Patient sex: F
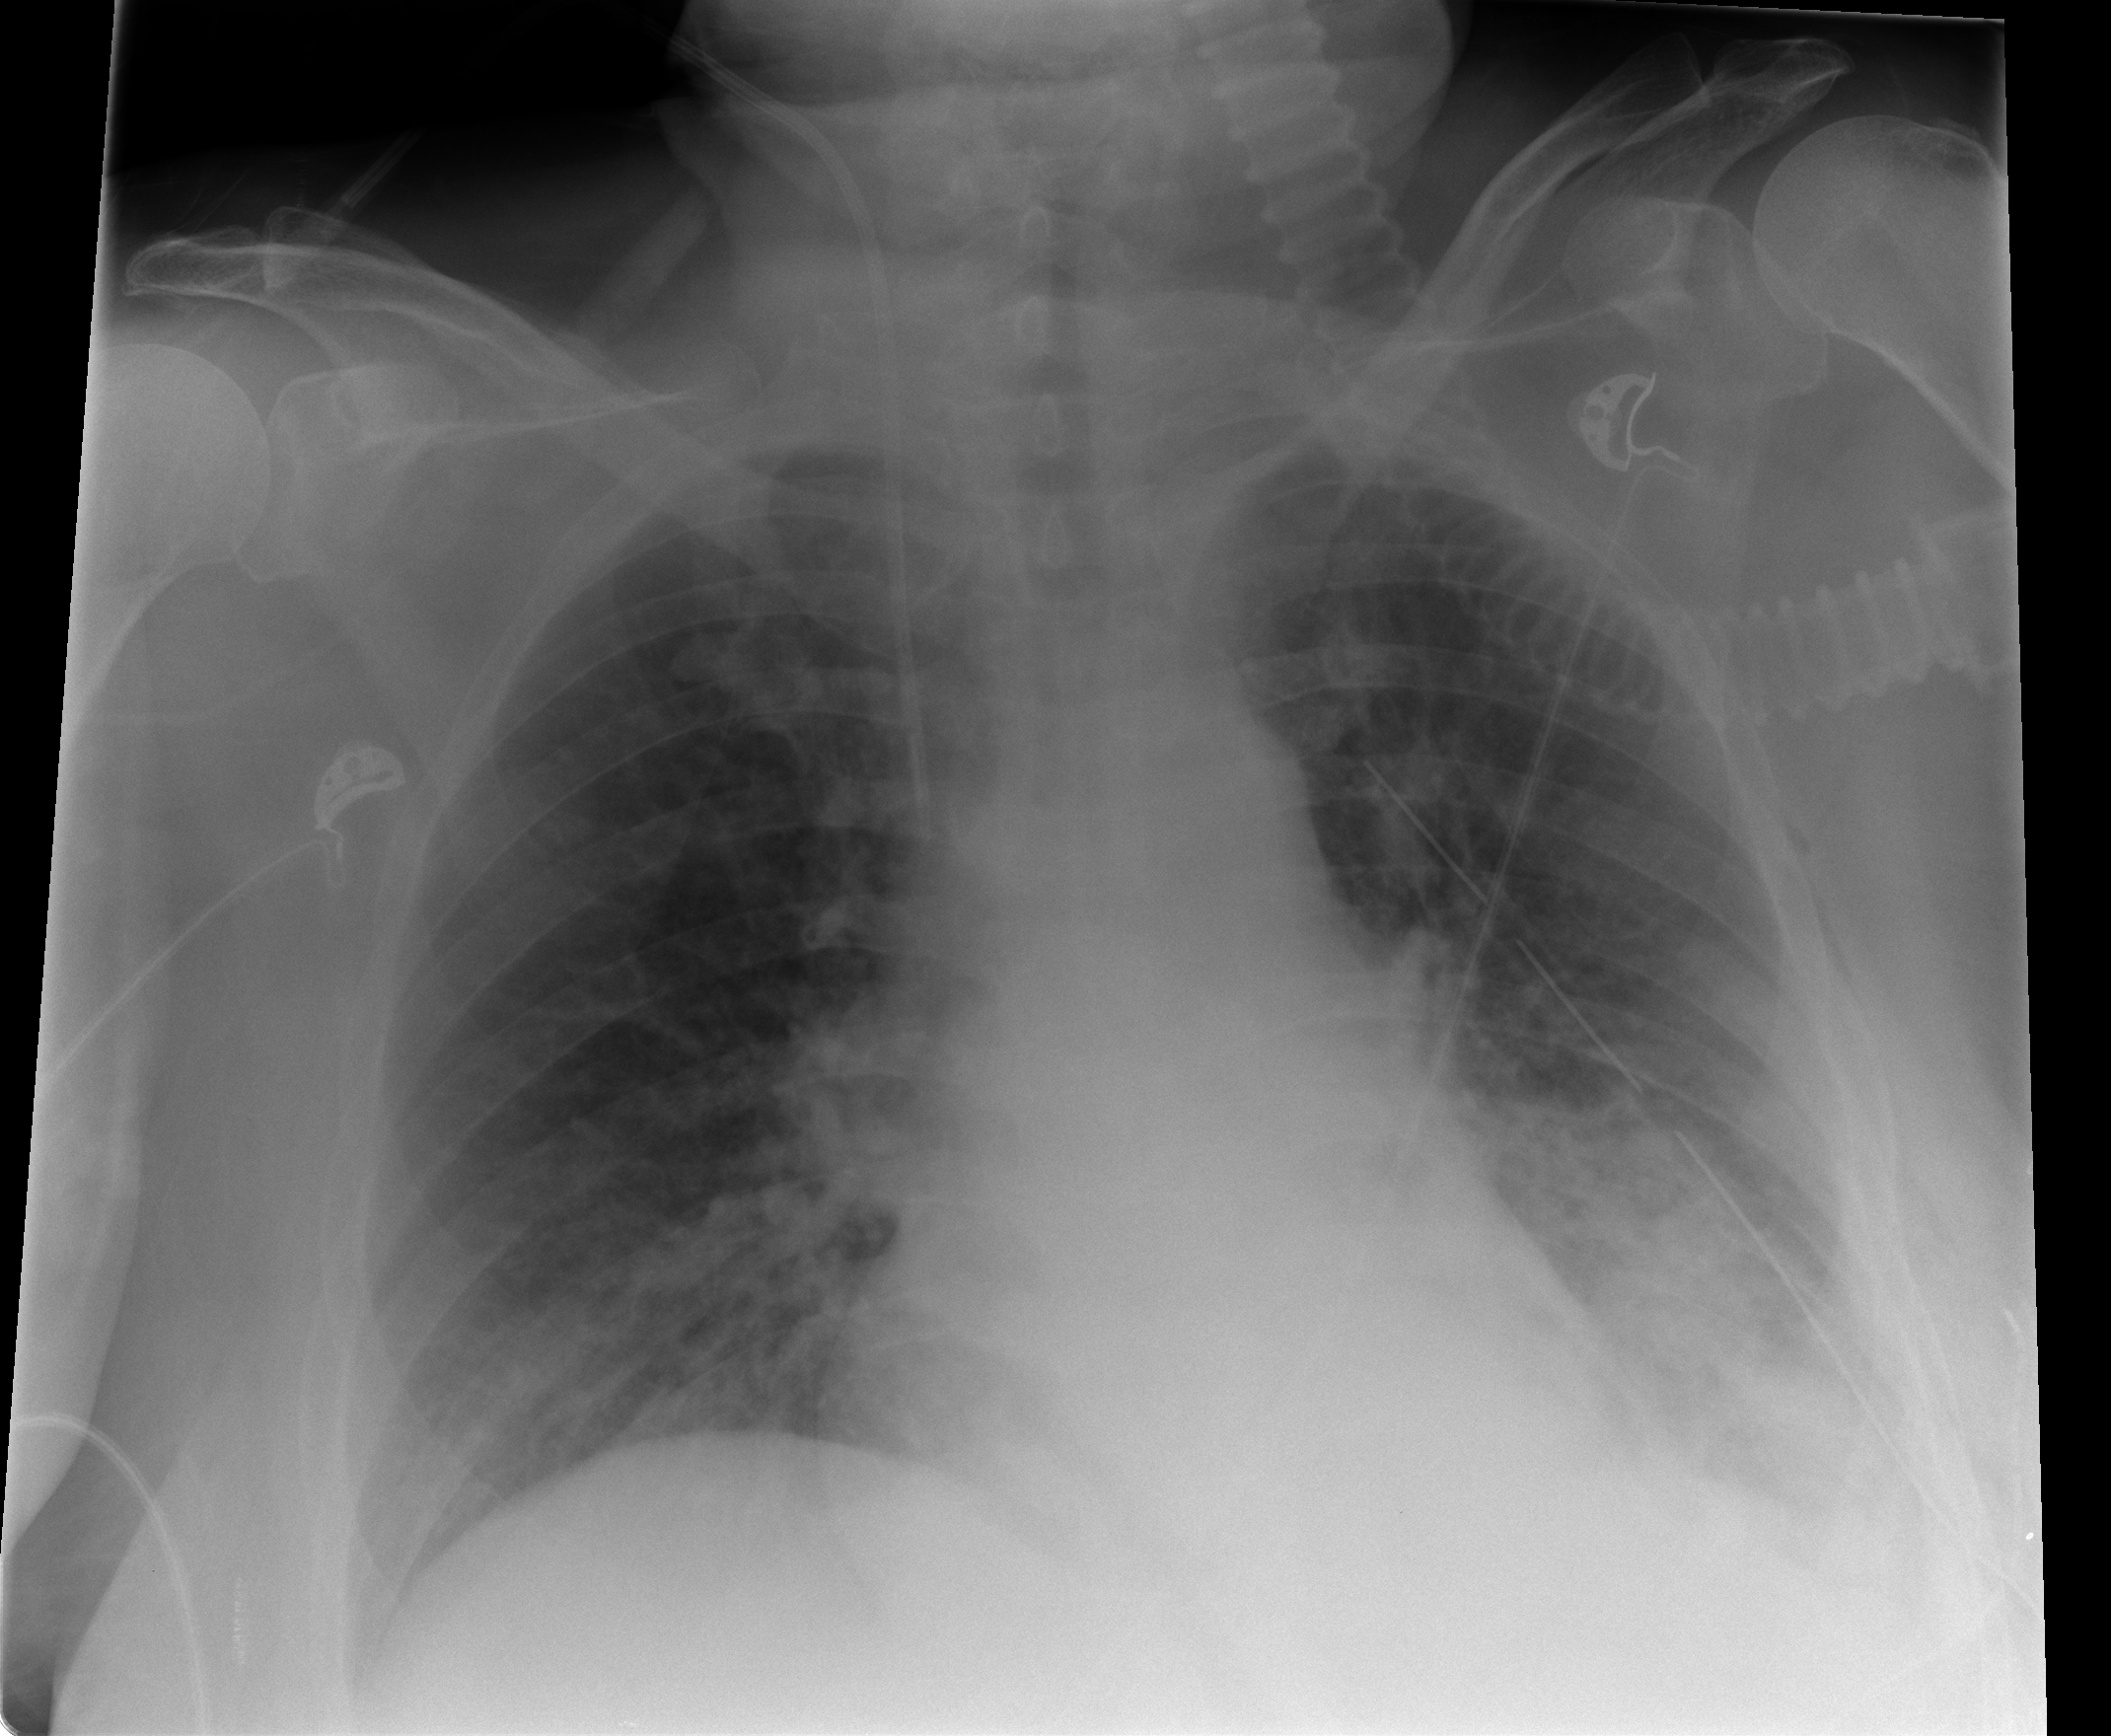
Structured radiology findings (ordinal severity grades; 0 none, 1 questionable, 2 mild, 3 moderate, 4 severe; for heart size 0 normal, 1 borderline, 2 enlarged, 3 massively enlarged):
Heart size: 0
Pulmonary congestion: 0
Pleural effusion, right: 0
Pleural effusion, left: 1
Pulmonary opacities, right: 0
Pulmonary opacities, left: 0
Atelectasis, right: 0
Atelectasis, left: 3